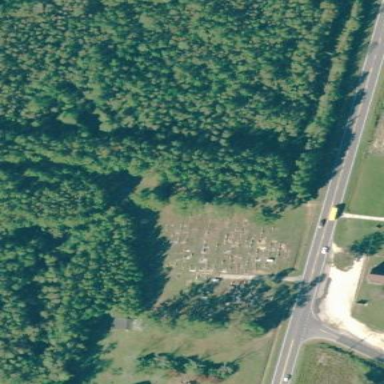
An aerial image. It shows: Cemetery.